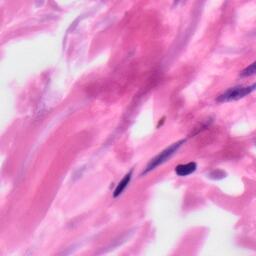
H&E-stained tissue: Skin